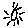
Label: sun